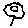
Label: flower